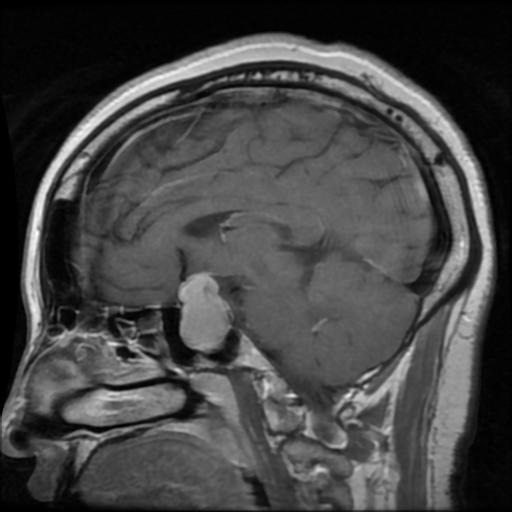
Label: pituitary